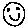
Label: smiley face